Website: macys
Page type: billing-address
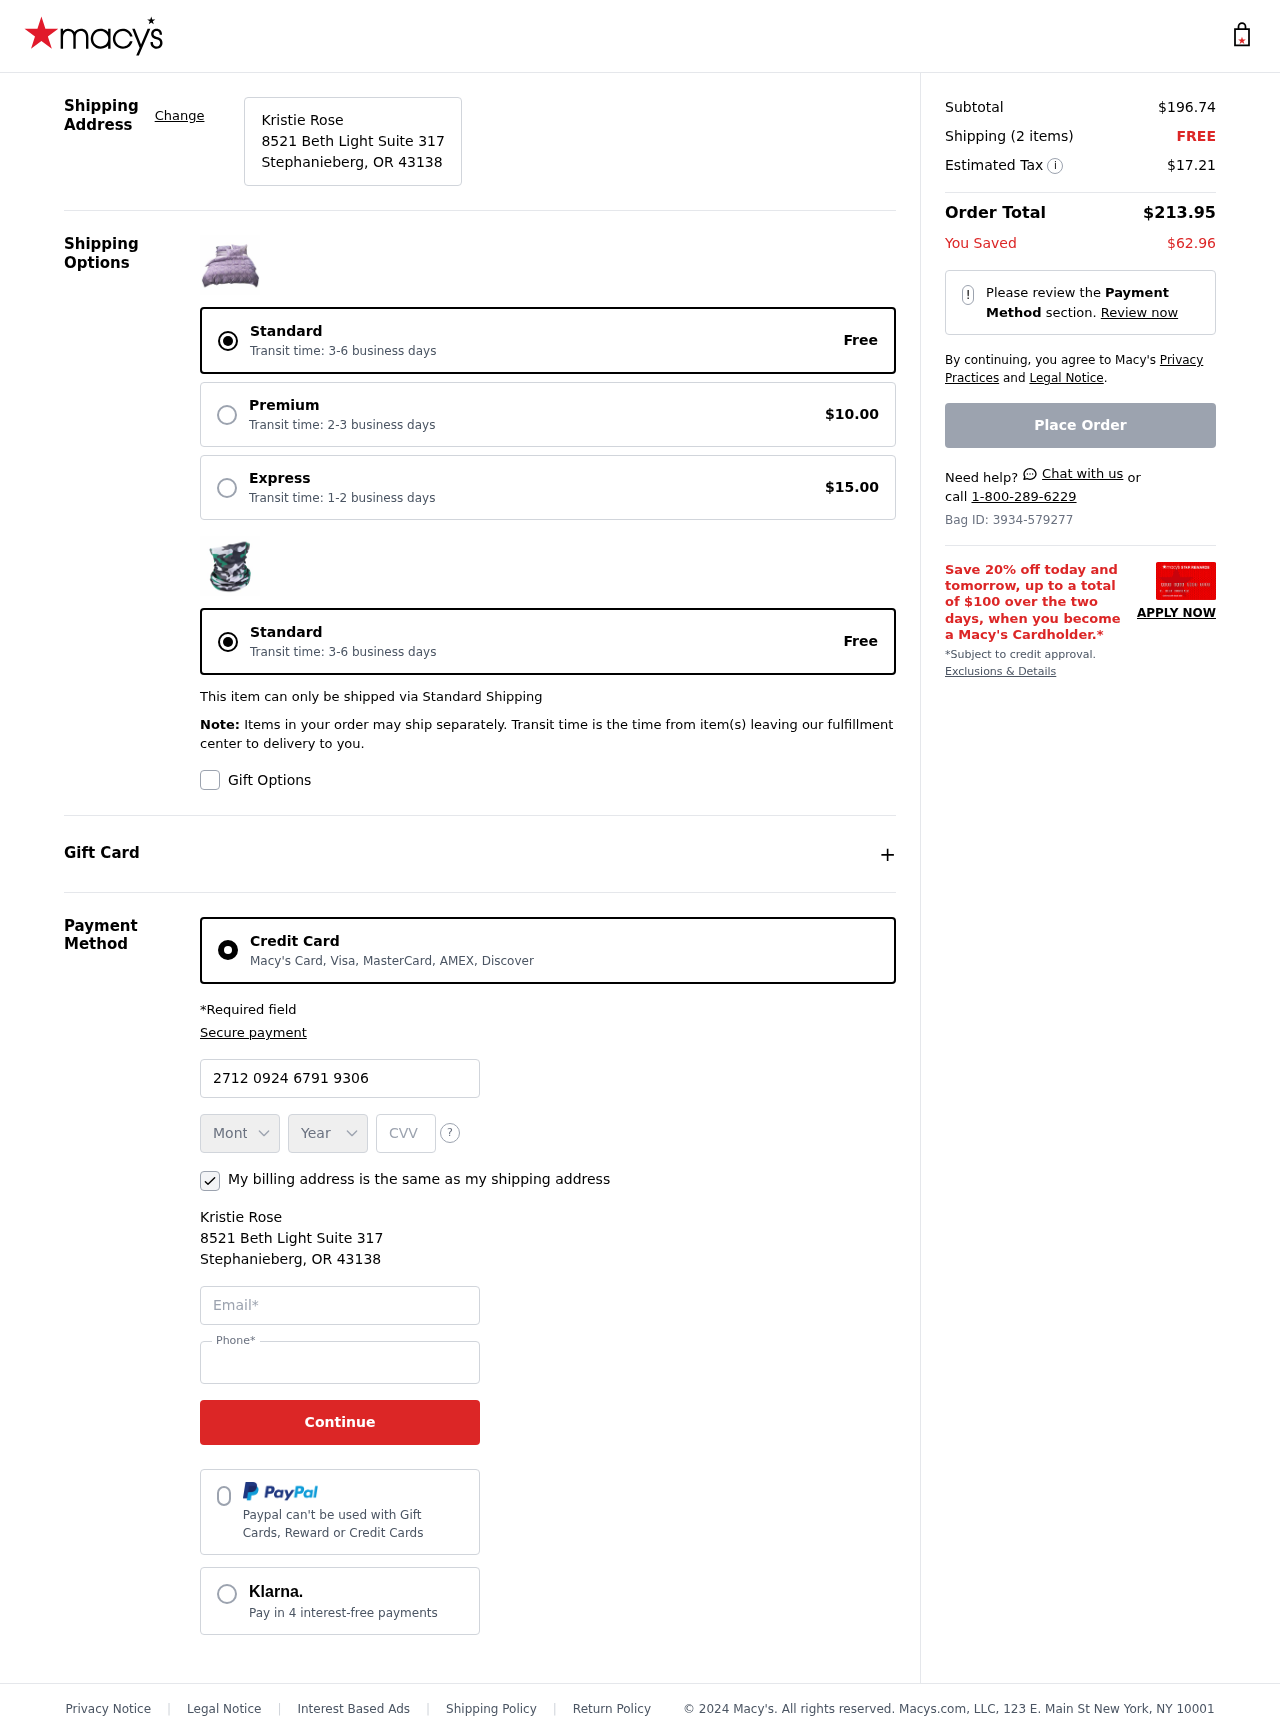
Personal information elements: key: PII_CARD_CVV
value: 178
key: PII_CARD_EXPIRY_MONTH
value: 10
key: PII_CARD_EXPIRY_YEAR
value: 30
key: PII_CARD_NUMBER
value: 2712 0924 6791 9306
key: PII_CITY_STATE_ZIP
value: Stephanieberg, OR 43138
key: PII_EMAIL
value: krose@yahoo.com
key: PII_FULLNAME
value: Kristie Rose
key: PII_PHONE
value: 2132227254
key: PII_STREET
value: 8521 Beth Light Suite 317
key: PII_FULLNAME2
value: Kristie Rose
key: PII_STREET2
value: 8521 Beth Light Suite 317
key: PII_CITY_STATE_ZIP2
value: Stephanieberg, OR 43138
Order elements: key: ORDER_SUBTOTAL
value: $196.74
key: ORDER_NUM_ITEMS
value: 2
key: ORDER_SHIPPING_COST
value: FREE
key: ORDER_TAX
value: $17.21
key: ORDER_TOTAL
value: $213.95
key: ORDER_SAVINGS
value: $62.96
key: ORDER_ID
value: Bag ID: 3934-579277